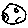
Label: moon